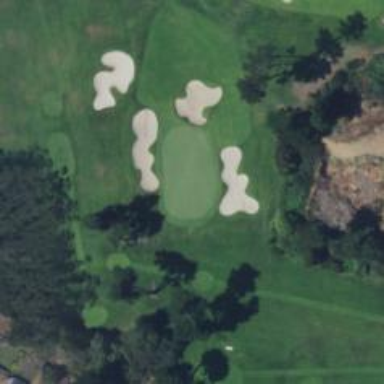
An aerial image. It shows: Golf hole.